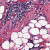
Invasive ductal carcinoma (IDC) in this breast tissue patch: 0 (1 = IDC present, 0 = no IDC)